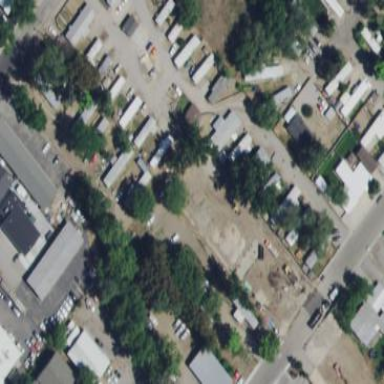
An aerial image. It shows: Residential area designated as trailer park.